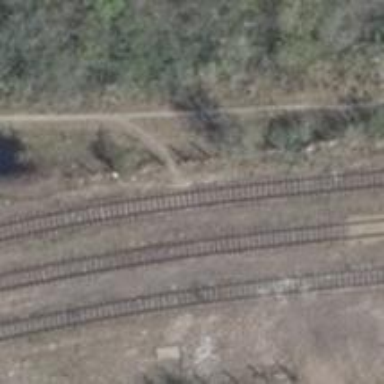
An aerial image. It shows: Rail spur service.